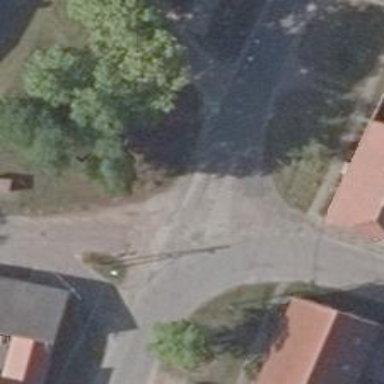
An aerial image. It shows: Tertiary road.